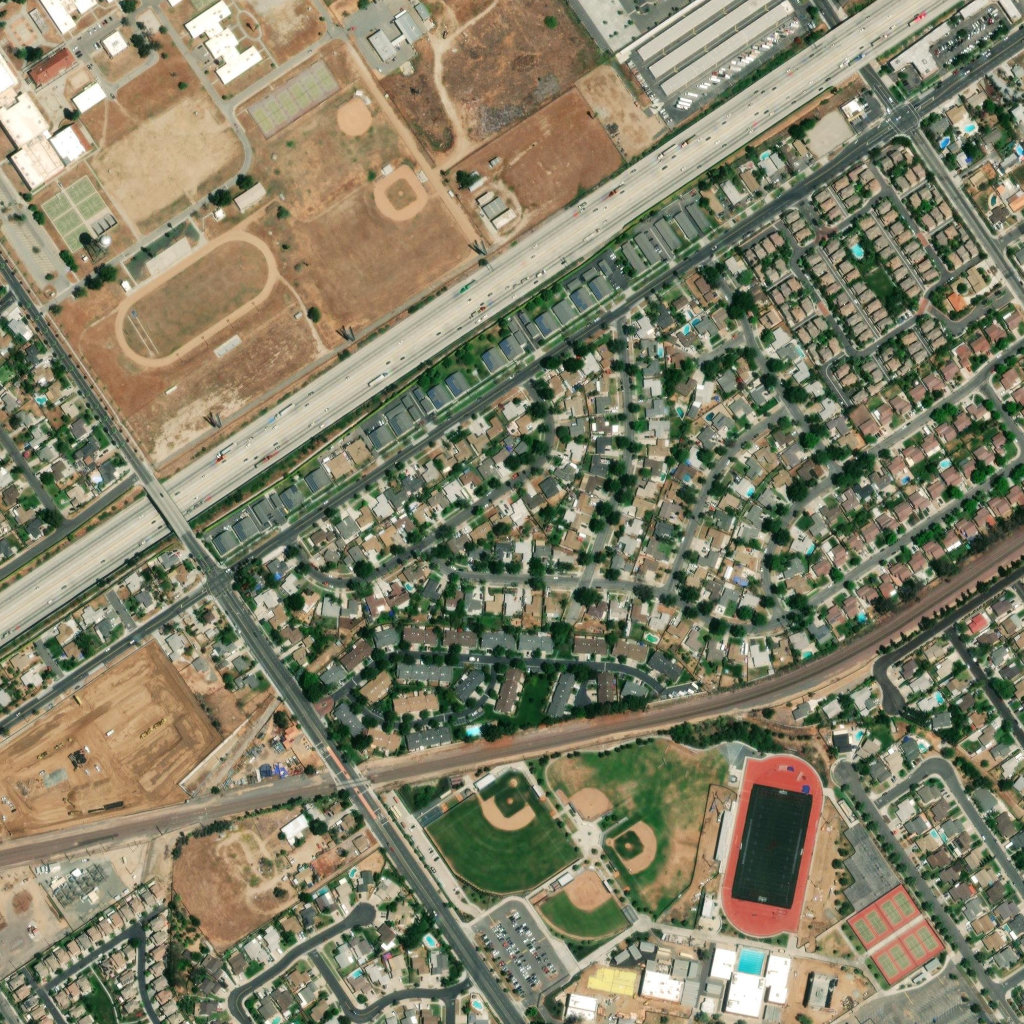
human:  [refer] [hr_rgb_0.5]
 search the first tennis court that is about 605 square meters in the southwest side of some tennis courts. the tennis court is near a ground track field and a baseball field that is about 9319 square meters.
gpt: <box>[[24, 9, 27, 13, 0]]</box>

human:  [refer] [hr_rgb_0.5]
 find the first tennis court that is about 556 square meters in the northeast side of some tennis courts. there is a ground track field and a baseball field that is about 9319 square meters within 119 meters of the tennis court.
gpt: <box>[[30, 5, 33, 9, 0]]</box>